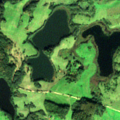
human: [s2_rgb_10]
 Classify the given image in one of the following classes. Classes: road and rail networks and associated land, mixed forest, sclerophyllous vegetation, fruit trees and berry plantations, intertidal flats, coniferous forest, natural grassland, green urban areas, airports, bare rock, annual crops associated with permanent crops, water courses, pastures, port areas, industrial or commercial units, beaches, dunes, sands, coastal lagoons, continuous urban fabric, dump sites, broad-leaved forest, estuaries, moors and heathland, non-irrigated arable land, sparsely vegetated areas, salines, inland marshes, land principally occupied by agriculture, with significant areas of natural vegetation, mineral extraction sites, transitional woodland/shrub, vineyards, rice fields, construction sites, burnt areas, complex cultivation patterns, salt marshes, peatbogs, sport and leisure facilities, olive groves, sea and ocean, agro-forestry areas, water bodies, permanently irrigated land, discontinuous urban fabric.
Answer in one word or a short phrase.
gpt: pastures, complex cultivation patterns, land principally occupied by agriculture, with significant areas of natural vegetation, mixed forest, water bodies